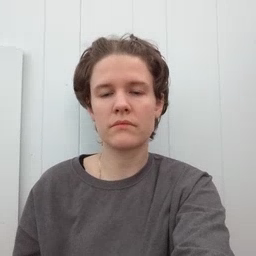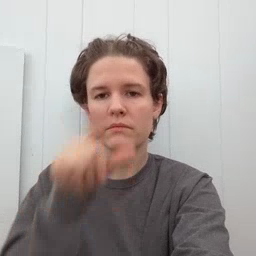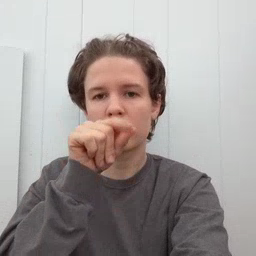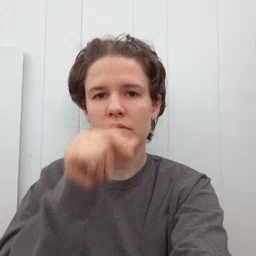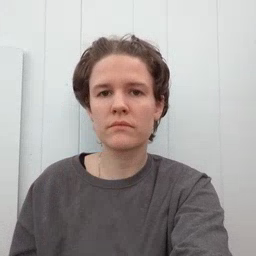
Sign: bird